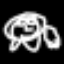
Label: frog